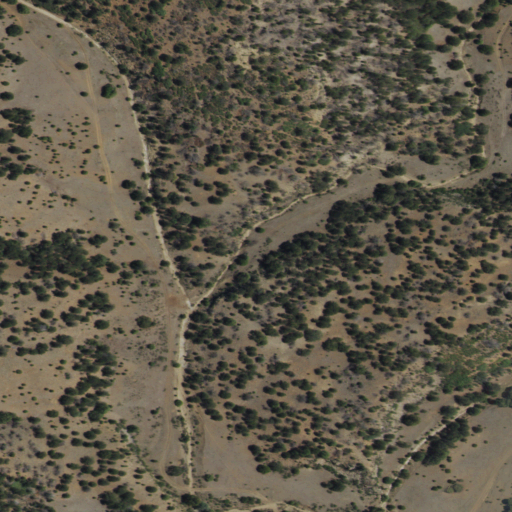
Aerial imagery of valley in New Mexico named Screw Plate Canyon containing evergreen forest and shrub